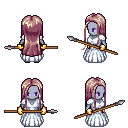
a pixel art fantasy rpg character, female body template, dark elf, purple skin, underdress, gold greaves, white blonde extra-long hairstyle, gold gloves, brown slippers, spear, four views (front, back, left, right), 2x2 character sprite sheet, small pixel art, hard edges, no anti-aliasing